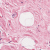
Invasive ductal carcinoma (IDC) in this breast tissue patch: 0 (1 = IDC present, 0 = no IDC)